Interaction volume radius: 5 \u00c5
Interaction volume height: 25 \u00c5
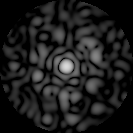
Disorder parameter: 0.8415